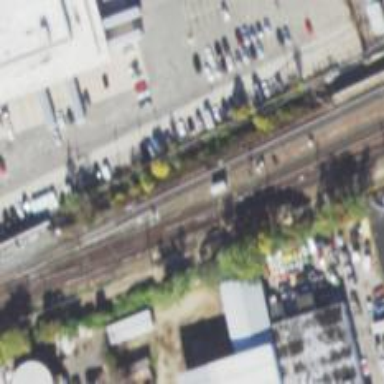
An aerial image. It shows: Electrified rail on railway embankment.